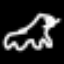
Label: frog